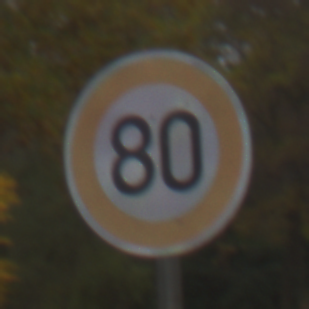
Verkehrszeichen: Geschwindigkeit80
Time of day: Midday
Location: Outdoor (Nature)
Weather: Overcast
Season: Autumn
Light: Natural